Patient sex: M
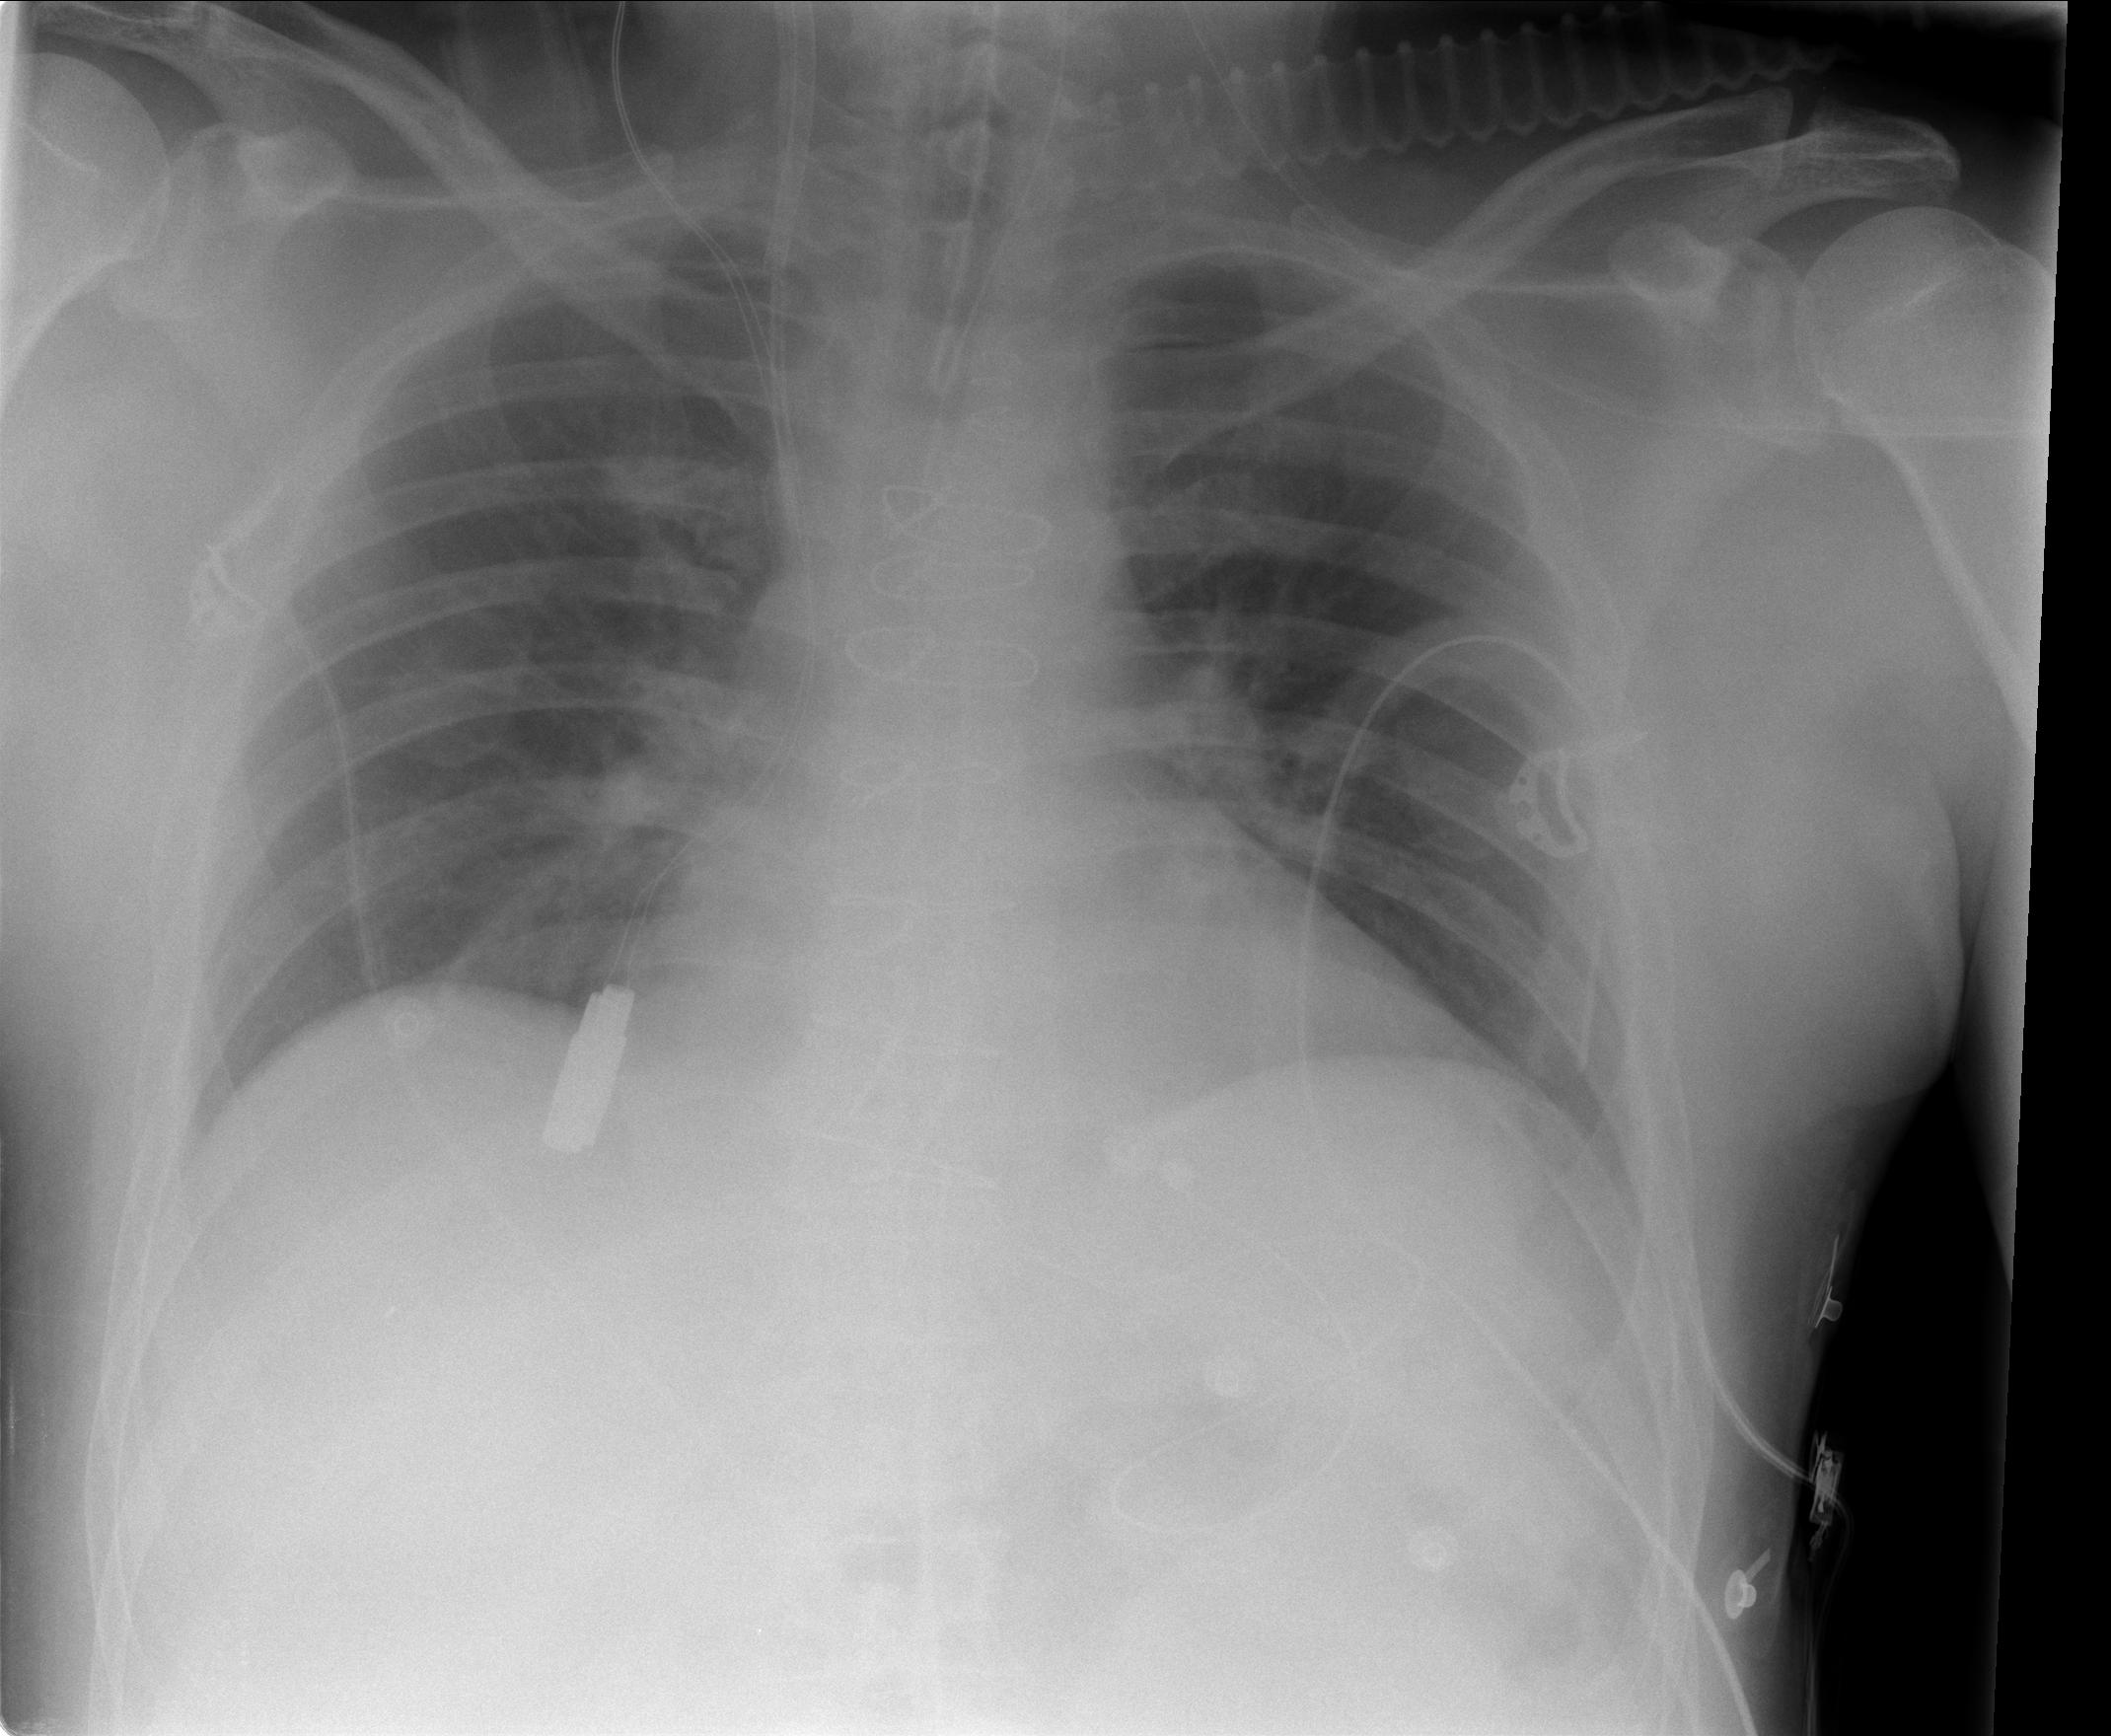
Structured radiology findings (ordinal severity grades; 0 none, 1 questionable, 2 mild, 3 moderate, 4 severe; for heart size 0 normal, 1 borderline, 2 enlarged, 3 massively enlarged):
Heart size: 2
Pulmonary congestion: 2
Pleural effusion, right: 0
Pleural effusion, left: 0
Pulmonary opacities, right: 0
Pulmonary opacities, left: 0
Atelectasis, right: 0
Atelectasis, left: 0